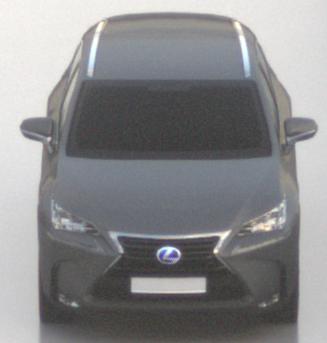
Make: Lexus
Model: NX 300h
Detailed model: NX (AZ1)
Model produced from: 2017/11
Model produced until: 2018/08
Doors: 5
Color: gray
Road condition: wet road
Daytime: sunrise or sunset
Contrast: low contrast